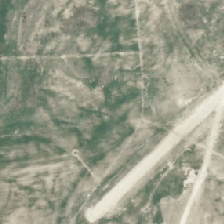
Land cover: high_producing_grassland